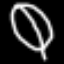
Label: leaf